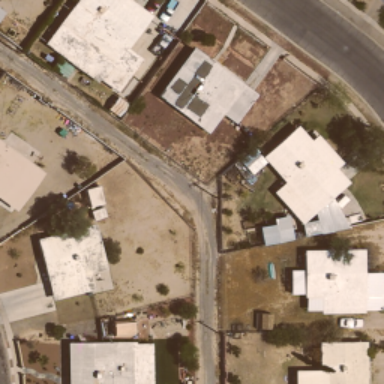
It is a medium residential area .